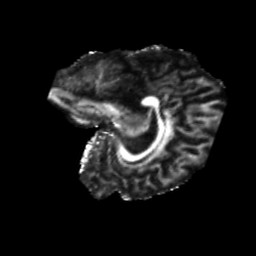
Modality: FA
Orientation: sagittal
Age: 36
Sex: female
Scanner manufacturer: siemens
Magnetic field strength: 3 T
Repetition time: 5.25 s
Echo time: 0.08 s